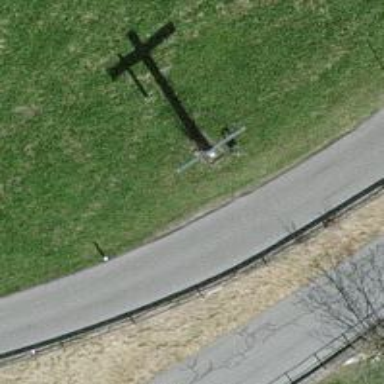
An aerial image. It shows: Historic wayside cross.